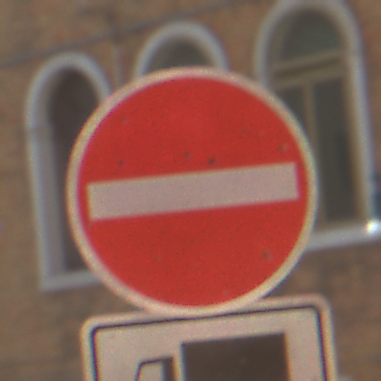
Verkehrszeichen: VerbotDerEinfahrt
Zusatzzeichen unten: MehrspurigeFahrzeugeFrei3
Umgebung: Outdoor, Urban
Tageszeit: MorningAfternoon
Wetter: Clear
Licht: Natural
Jahreszeit: NotSpecified
Kontrast: HighContrast